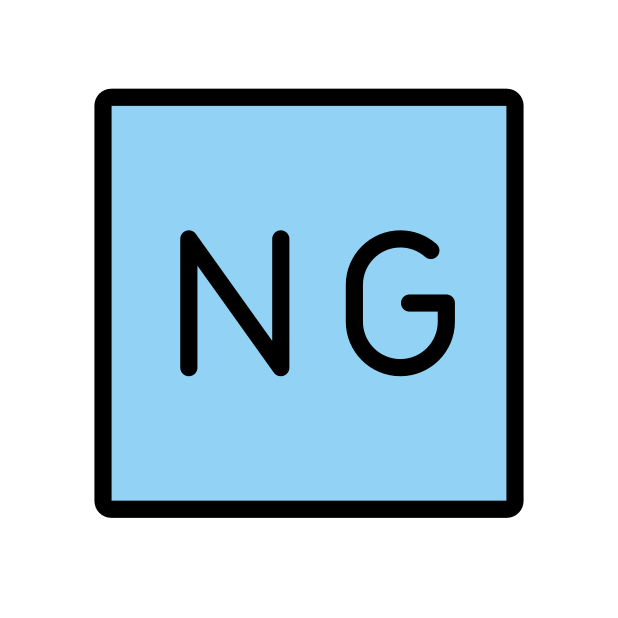
Emoji: 🆖
Name: squared ng
Unicode: 0x1f196